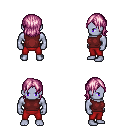
a pixel art fantasy rpg character, male body template, dark elf, purple skin, maroon sleeveless shirt, red pants, pink long bangs hairstyle, four views (front, back, left, right), 2x2 character sprite sheet, small pixel art, hard edges, no anti-aliasing